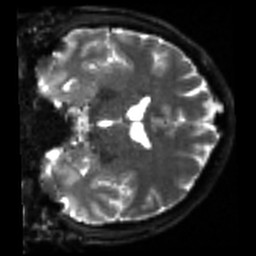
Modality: sbref
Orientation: coronal
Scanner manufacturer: siemens
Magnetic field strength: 3 T
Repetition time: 4 s
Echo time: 0.0594 s